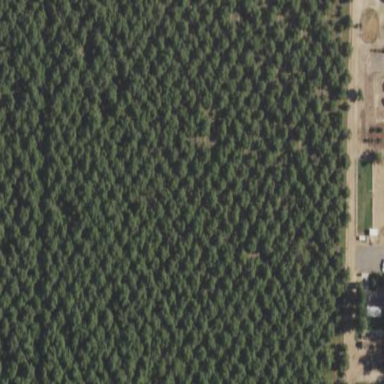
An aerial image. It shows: Orchard filled with walnut trees.